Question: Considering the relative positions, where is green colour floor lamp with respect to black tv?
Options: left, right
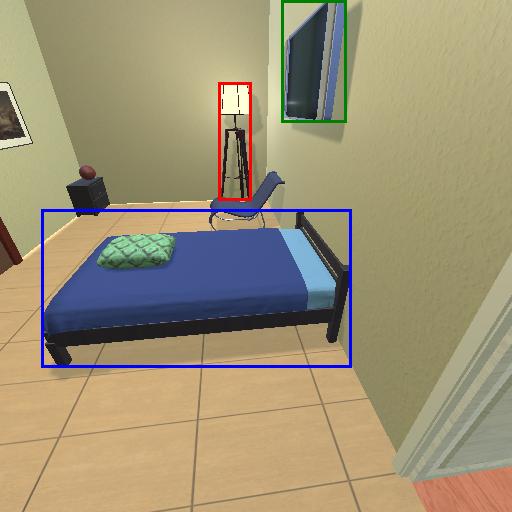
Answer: left